Question: There are a lot of applications that use an Invitation dialog, like this one here:

However I find no documentation or a single topic describing this specific dialog. It is not the same as the apprequest dialog which is mostly referred to as the 'invitation dialog'.
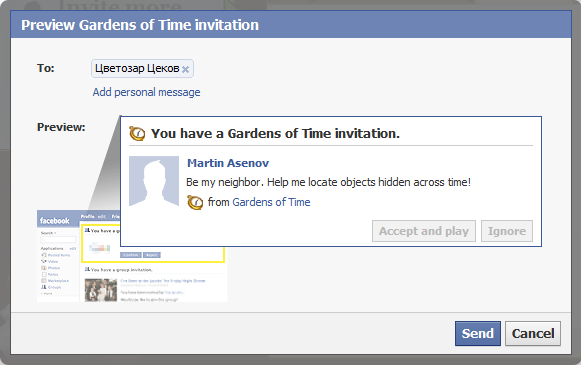
Answer: That dialog is built with the FBML API. <URL>. However this API is in process of deprecating.
With the new JavaScript SDK you can initialize an application invitation, using the <URL>.